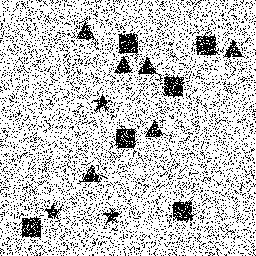
Squares: 6
Triangles: 6
Stars: 3
Total shapes: 15